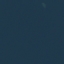
Land use / land cover: SeaLake